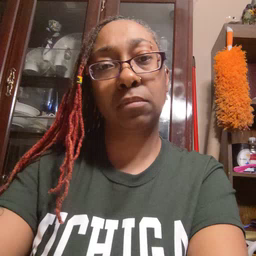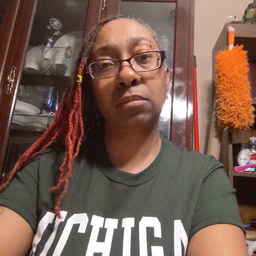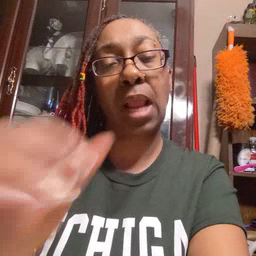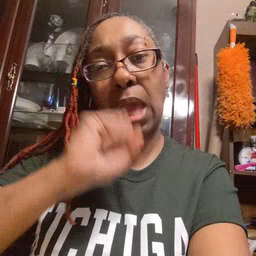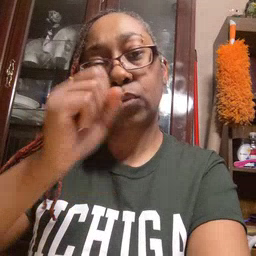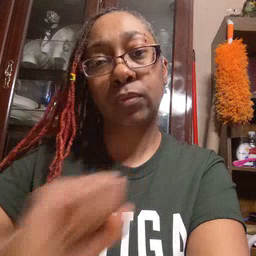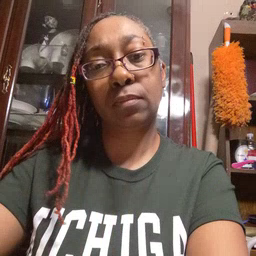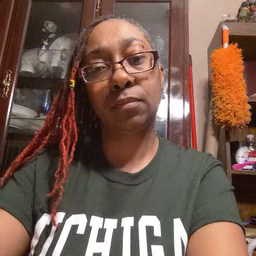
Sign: icecream